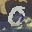
Label: 0